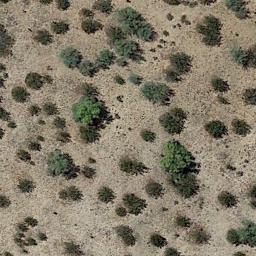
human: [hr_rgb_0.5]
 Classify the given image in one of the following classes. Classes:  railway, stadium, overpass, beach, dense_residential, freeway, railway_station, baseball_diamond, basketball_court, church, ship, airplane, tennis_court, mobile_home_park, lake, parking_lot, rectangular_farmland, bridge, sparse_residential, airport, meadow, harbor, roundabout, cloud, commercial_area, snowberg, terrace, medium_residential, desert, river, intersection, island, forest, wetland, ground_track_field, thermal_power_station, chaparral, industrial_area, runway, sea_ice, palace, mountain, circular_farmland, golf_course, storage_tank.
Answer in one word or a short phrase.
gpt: chaparral